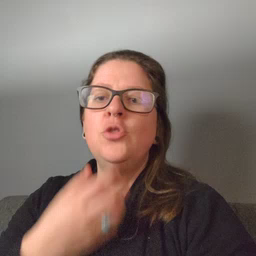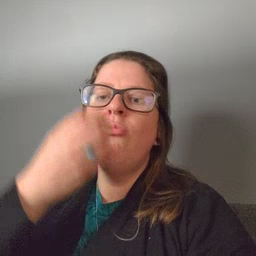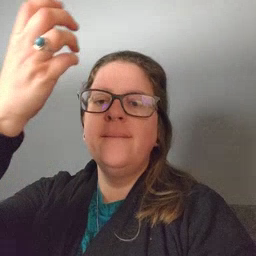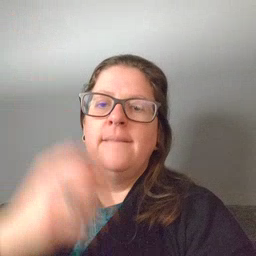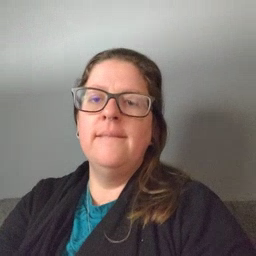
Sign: giraffe